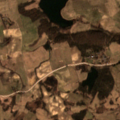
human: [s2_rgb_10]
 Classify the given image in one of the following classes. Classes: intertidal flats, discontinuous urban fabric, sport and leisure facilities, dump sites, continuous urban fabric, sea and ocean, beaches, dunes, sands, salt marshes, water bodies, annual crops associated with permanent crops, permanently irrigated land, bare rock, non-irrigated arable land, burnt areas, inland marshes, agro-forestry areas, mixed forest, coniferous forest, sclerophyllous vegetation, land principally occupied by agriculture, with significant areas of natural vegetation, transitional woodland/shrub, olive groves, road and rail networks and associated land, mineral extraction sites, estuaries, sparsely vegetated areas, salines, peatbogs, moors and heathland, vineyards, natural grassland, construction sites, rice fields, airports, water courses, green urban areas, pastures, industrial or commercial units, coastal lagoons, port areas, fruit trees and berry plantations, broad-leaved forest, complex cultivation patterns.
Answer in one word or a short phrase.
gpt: non-irrigated arable land, pastures, complex cultivation patterns, land principally occupied by agriculture, with significant areas of natural vegetation, broad-leaved forest, water bodies